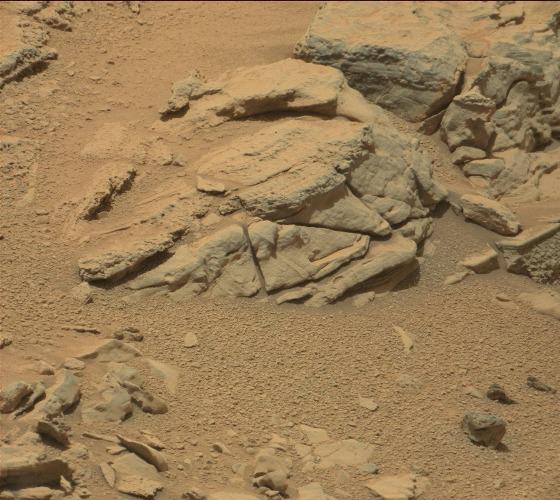
Terrain classes present: Bedrock, Gravel / Sand / Soil, Rock, Shadow